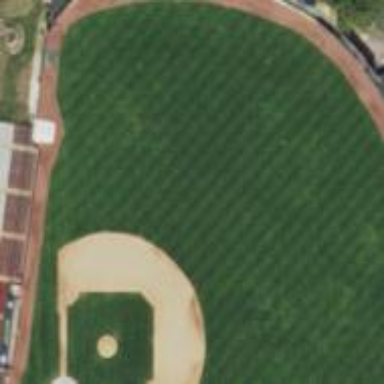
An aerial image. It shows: Baseball pitch for leisure land.